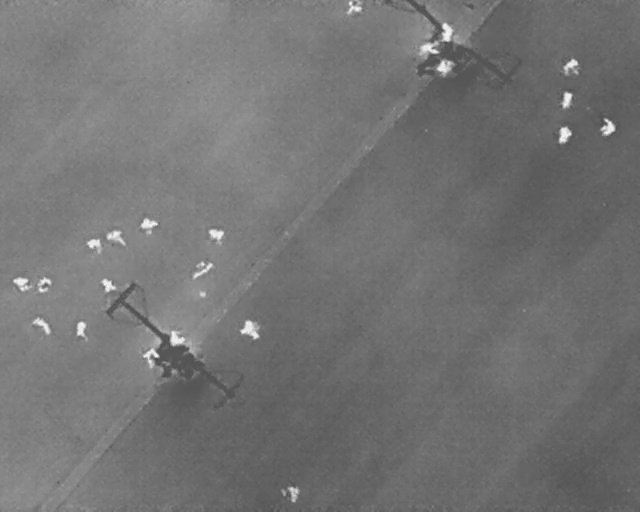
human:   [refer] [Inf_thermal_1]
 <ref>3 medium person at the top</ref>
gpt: <box>[[53, 0, 56, 3, 2], [65, 7, 68, 11, 2], [68, 11, 70, 15, 2]]</box>

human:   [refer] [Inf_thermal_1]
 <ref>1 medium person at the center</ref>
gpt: <box>[[32, 44, 34, 47, 2]]</box>

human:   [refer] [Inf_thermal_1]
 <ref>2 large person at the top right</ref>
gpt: <box>[[68, 5, 71, 7, 2], [87, 11, 90, 14, 2]]</box>

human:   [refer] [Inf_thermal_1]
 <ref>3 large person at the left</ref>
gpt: <box>[[21, 41, 24, 45, 2], [16, 44, 19, 48, 2], [21, 67, 25, 71, 2]]</box>

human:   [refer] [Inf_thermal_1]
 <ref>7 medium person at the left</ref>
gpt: <box>[[13, 46, 15, 49, 2], [15, 54, 18, 57, 162], [5, 53, 8, 57, 2], [1, 53, 4, 57, 2], [11, 63, 14, 65, 2], [4, 62, 8, 65, 124], [26, 63, 28, 67, 2]]</box>

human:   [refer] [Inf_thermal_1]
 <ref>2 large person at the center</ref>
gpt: <box>[[30, 50, 32, 54, 149], [37, 62, 40, 66, 2]]</box>

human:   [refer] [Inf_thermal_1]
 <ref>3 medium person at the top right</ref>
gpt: <box>[[86, 18, 89, 20, 12], [93, 23, 96, 26, 2], [86, 25, 89, 27, 20]]</box>